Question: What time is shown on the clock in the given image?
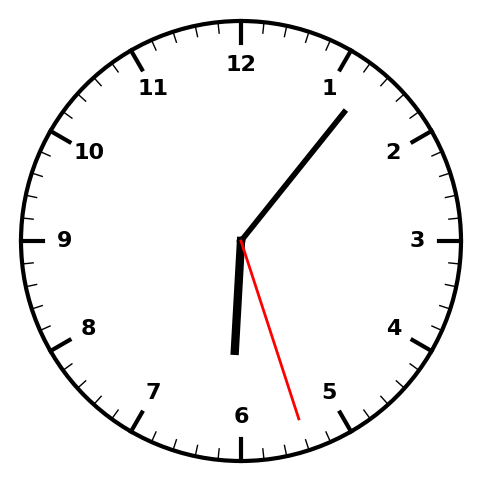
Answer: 06:06:27